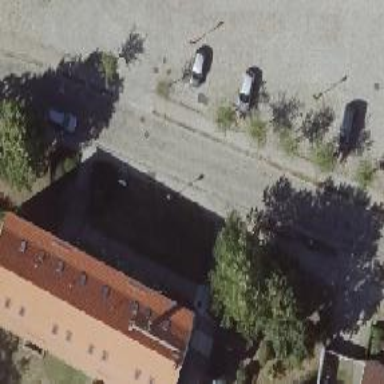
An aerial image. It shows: Driveway.